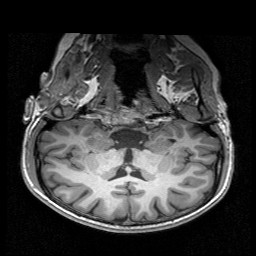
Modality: T1w
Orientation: sagittal
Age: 26
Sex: female
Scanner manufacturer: siemens
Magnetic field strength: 3 T
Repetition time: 1.9 s
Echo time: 0.00226 s